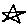
Label: star